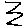
Label: zigzag